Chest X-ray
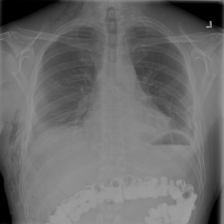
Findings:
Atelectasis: negative
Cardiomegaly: negative
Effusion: negative
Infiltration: negative
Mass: negative
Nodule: negative
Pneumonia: negative
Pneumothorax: positive
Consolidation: negative
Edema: negative
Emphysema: negative
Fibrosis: negative
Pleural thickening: negative
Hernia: negative